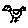
Label: bird